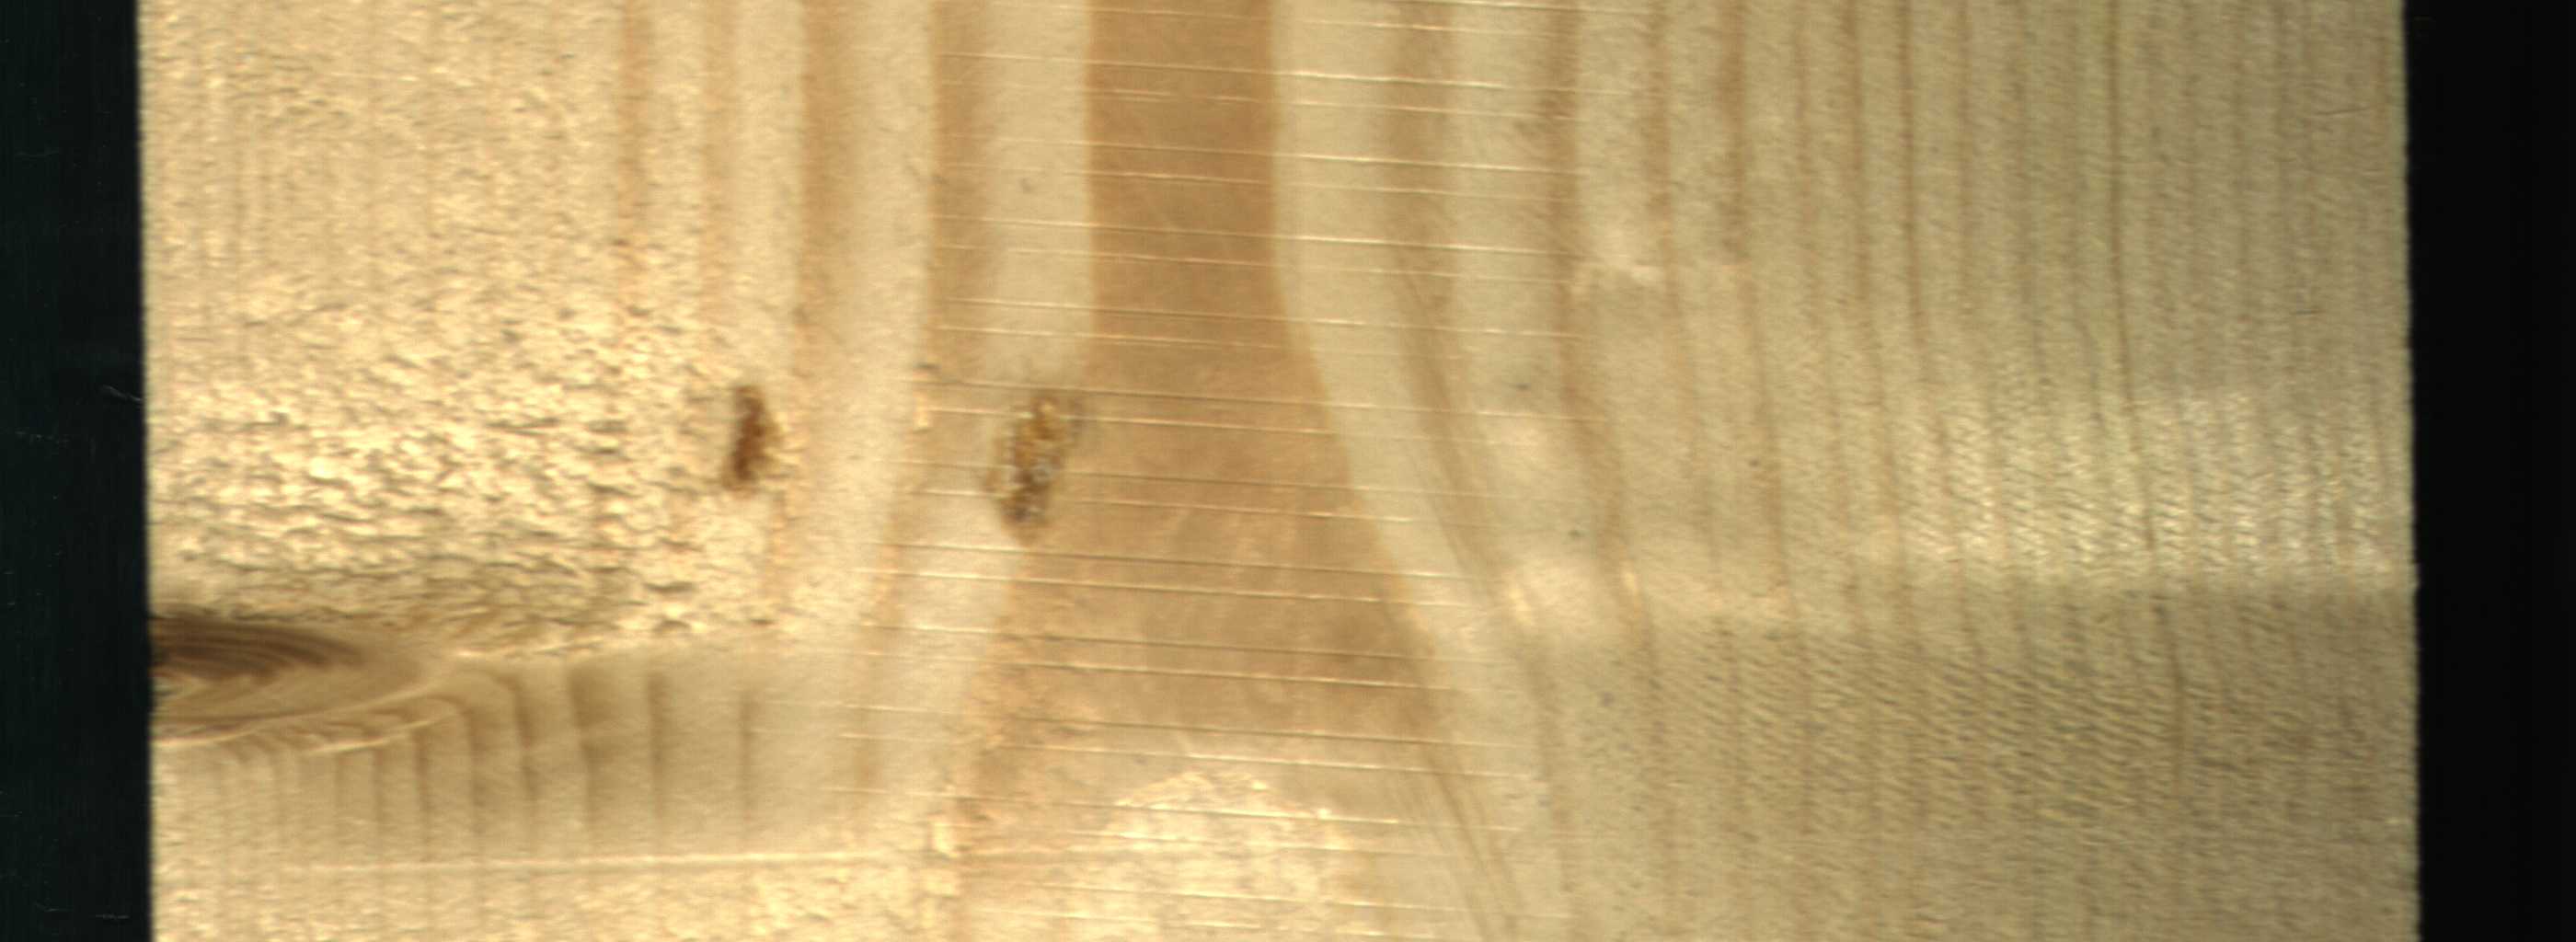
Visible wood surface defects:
resin
resin
Live_Knot